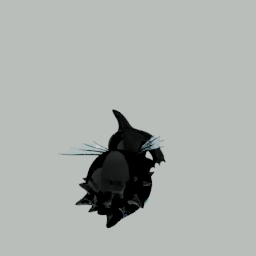
Label: animals